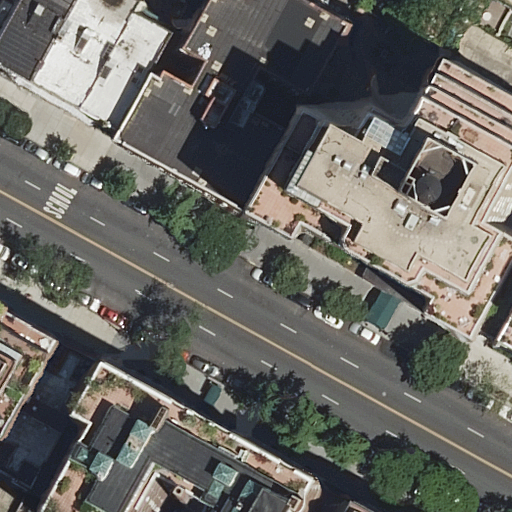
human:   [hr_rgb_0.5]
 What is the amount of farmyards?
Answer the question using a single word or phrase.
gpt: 0

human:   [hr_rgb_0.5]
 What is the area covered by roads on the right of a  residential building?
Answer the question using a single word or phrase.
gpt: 0m2

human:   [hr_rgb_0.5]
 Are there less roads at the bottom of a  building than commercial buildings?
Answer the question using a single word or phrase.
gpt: no

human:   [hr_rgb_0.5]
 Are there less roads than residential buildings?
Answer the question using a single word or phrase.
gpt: yes

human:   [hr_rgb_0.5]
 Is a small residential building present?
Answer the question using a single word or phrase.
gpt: yes

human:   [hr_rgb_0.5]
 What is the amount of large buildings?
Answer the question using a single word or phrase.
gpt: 1

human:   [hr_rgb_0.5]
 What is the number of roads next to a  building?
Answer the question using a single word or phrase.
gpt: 1

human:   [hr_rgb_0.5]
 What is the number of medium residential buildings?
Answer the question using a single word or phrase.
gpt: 6

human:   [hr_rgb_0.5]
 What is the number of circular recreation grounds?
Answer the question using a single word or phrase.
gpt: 0

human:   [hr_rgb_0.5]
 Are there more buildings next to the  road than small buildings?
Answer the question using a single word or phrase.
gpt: yes

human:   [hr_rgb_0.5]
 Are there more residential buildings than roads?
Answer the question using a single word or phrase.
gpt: yes

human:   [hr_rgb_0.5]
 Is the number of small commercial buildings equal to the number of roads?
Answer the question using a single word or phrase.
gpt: no

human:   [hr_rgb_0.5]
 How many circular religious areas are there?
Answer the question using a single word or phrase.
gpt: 0

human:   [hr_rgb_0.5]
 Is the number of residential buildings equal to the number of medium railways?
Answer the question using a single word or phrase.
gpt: no

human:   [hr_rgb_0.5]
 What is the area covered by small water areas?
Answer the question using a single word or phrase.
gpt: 0m2

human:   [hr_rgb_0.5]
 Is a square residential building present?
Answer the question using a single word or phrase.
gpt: no

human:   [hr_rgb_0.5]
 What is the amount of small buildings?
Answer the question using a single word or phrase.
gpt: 7

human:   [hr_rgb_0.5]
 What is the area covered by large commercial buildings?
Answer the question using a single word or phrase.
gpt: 0m2

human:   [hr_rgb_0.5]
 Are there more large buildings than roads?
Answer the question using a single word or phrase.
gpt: no

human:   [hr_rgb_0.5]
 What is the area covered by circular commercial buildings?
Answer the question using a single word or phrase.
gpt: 0m2

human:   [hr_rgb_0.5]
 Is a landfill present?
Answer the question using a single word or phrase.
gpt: no

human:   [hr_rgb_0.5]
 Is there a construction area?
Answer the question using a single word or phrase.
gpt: no

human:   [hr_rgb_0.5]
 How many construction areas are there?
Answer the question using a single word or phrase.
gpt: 0

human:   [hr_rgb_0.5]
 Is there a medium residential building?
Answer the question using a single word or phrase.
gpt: yes

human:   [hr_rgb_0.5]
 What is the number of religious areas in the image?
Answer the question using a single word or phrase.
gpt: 0

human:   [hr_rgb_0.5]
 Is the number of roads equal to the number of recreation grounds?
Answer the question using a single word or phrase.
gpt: no

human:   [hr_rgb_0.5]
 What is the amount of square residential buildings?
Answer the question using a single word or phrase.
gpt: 0

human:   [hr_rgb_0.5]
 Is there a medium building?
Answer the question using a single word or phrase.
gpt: yes

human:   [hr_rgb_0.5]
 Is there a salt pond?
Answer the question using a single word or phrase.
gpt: no

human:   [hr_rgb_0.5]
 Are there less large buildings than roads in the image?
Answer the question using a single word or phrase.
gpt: no

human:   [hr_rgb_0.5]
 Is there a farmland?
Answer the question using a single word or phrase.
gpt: no

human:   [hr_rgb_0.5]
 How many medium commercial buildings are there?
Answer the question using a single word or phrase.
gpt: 0

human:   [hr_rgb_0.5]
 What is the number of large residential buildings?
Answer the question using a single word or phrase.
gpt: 1

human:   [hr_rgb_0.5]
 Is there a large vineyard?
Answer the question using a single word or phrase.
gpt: no

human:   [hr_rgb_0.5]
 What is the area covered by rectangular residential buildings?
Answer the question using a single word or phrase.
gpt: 663m2

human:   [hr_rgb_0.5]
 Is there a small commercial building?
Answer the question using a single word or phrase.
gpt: no